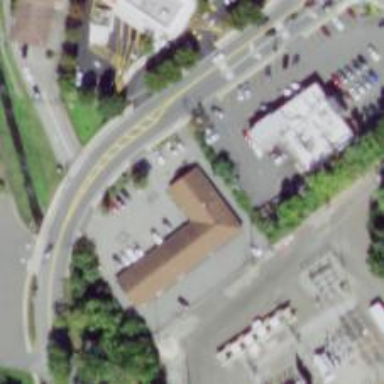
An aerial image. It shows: Healthcare clinic.